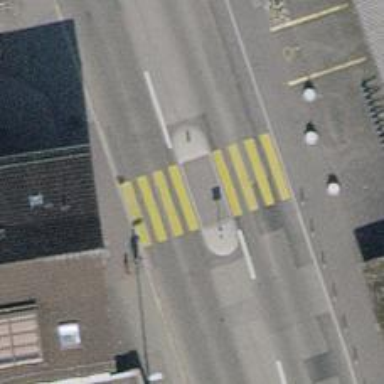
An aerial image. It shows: Kerb barrier.